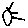
Label: sun